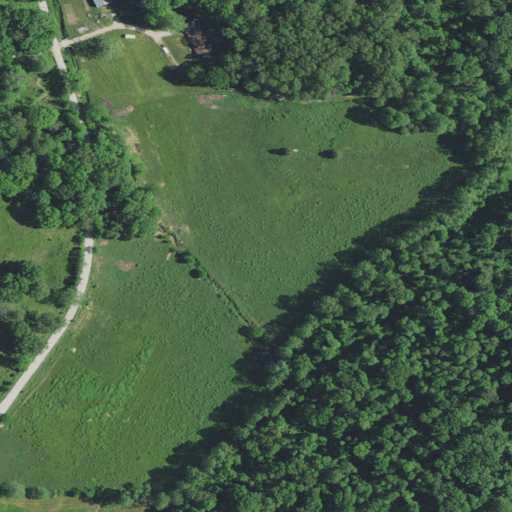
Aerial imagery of valley in Indiana named Blakeman Hollow containing deciduous forest, grassland, open development, and shrub